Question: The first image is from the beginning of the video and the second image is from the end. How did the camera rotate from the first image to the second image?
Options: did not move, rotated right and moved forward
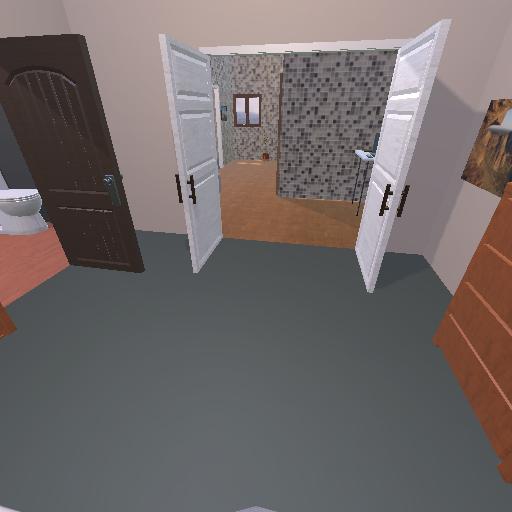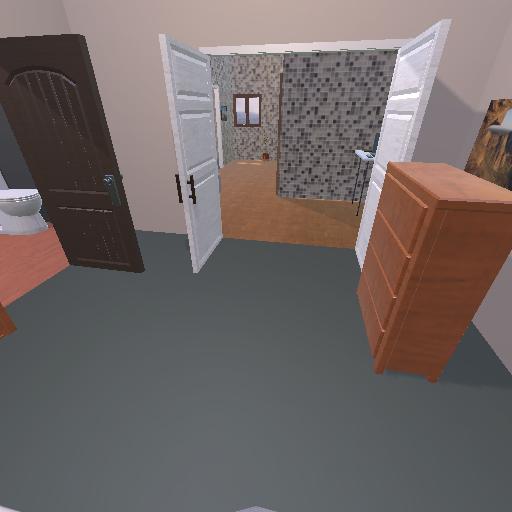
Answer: did not move